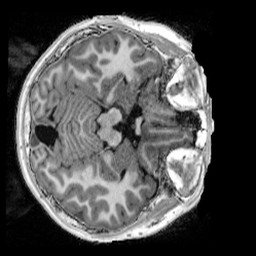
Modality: UNIT1_denoised
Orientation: axial
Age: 10
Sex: male
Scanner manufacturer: siemens
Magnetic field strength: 3 T
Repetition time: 4 s
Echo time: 0.00303 s